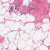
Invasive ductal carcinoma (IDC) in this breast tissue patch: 0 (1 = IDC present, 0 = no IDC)